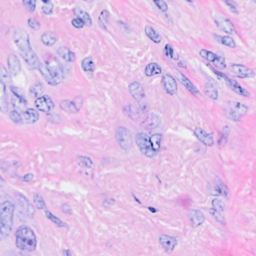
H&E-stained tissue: Breast